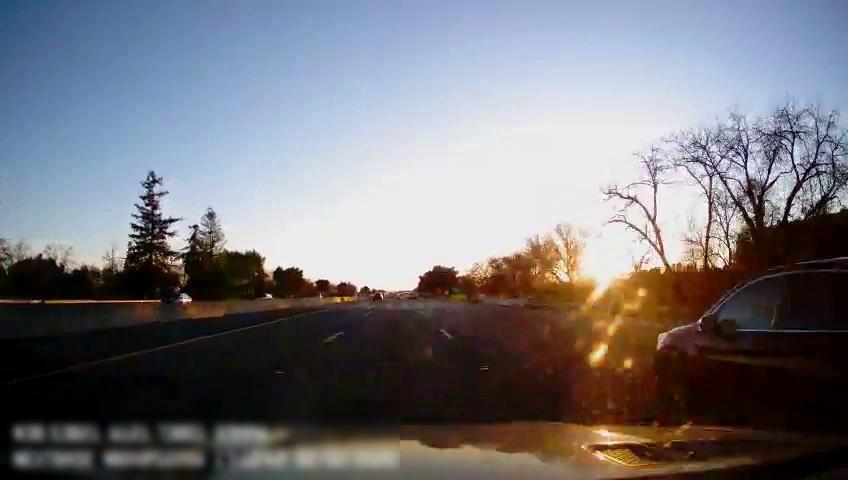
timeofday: Day
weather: Sunny
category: Drivable Space
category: Vehicles | SUV
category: Vehicles | SUV
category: Vehicles | SUV
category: Vehicles | SUV
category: Lanes | Alternate Lane
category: Lanes | Current Lane
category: Lanes | Current Lane